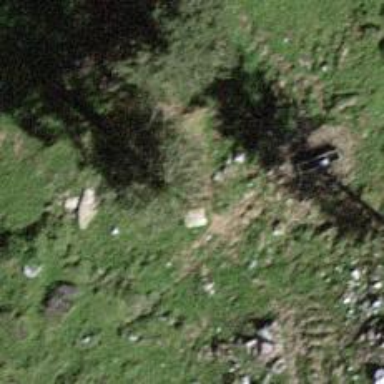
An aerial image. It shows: Evergreen needle-leaved tree.